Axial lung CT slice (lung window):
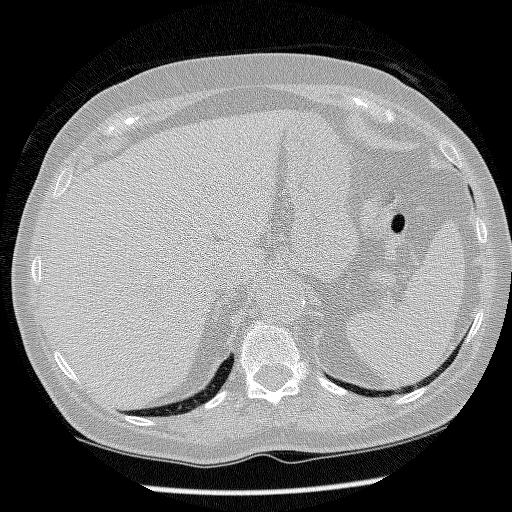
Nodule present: no